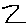
Label: zigzag